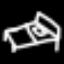
Label: bed